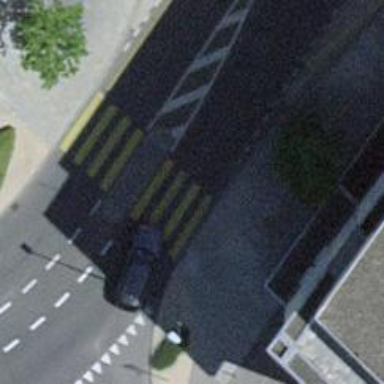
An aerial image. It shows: Uncontrolled zebra crossing with central island.